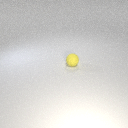
small yellow rubber sphere